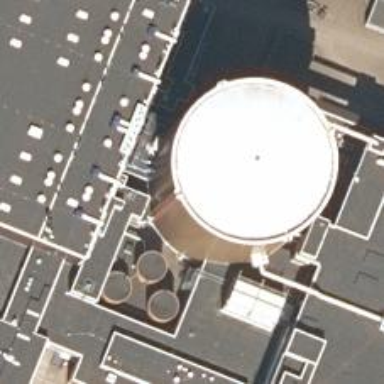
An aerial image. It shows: Nuclear power generator.